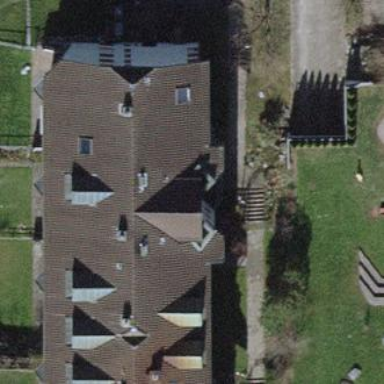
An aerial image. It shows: Image showing building with apartments.